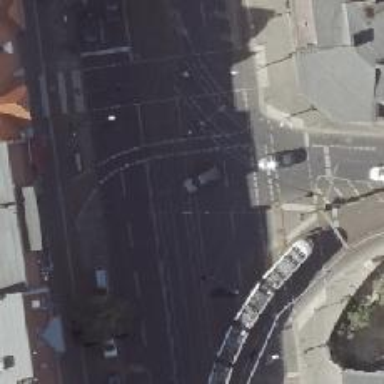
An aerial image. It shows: Tram level crossing on the railway.